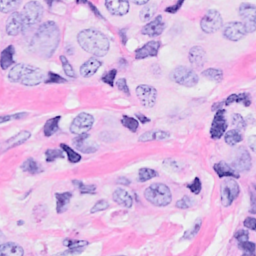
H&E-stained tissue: Breast